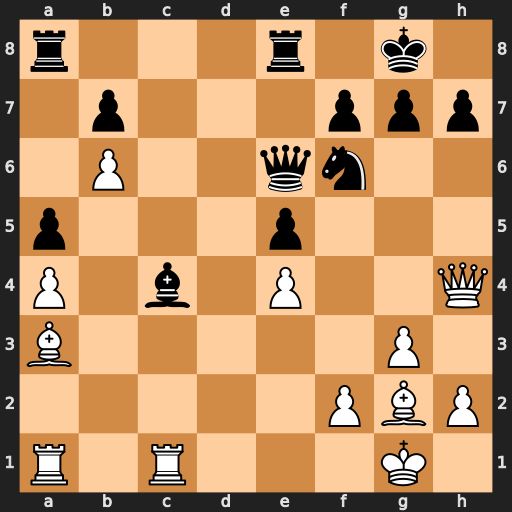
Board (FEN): r3r1k1/1p3ppp/1P2qn2/p3p3/P1b1P2Q/B5P1/5PBP/R1R3K1
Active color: w
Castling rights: -
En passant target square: -
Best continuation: Bh3 Qxb6 Rxc4